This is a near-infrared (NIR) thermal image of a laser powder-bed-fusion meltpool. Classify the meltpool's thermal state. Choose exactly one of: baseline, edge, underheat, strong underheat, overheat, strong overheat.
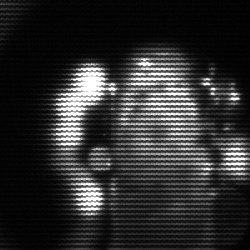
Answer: strong underheat